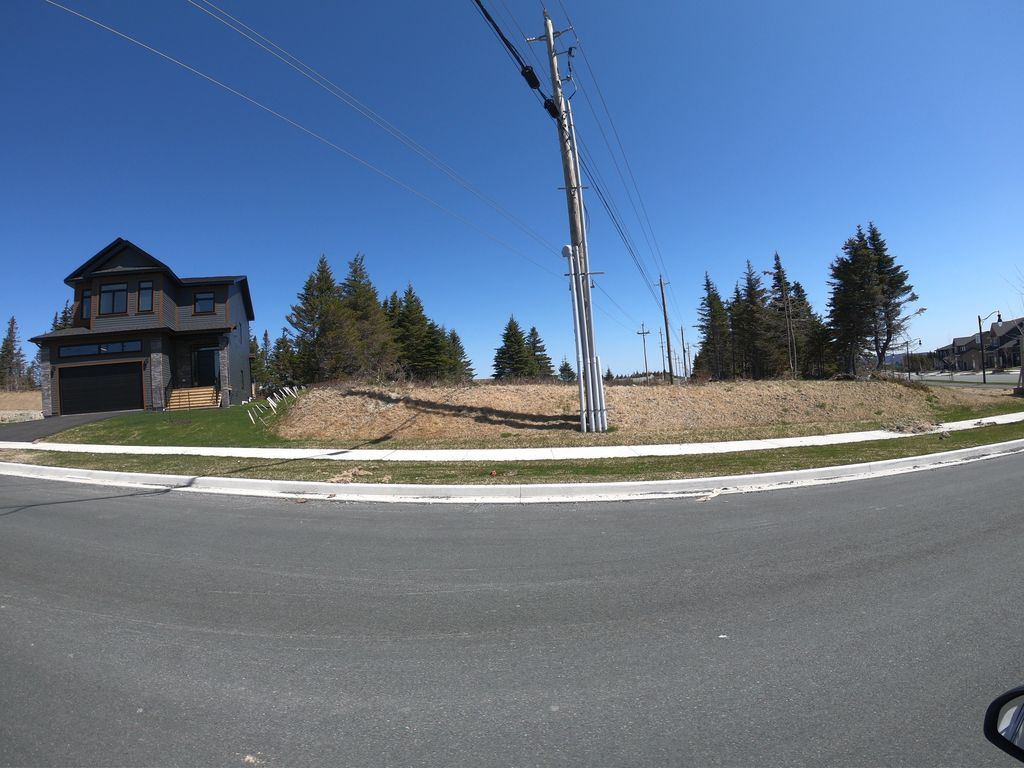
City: st_johns